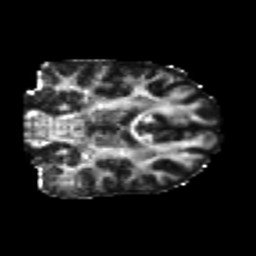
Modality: FA
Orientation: coronal
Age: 22
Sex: female
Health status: healthy
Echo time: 0.074 s